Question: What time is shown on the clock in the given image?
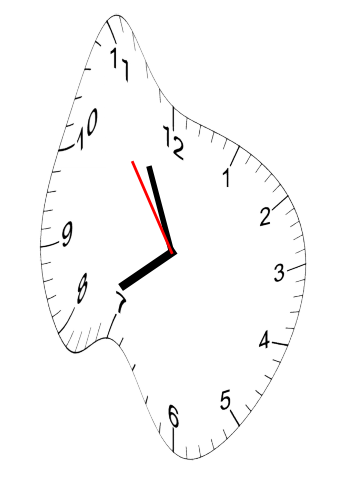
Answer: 07:55:54